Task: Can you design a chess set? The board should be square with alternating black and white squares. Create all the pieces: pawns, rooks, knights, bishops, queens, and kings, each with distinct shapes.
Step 792:
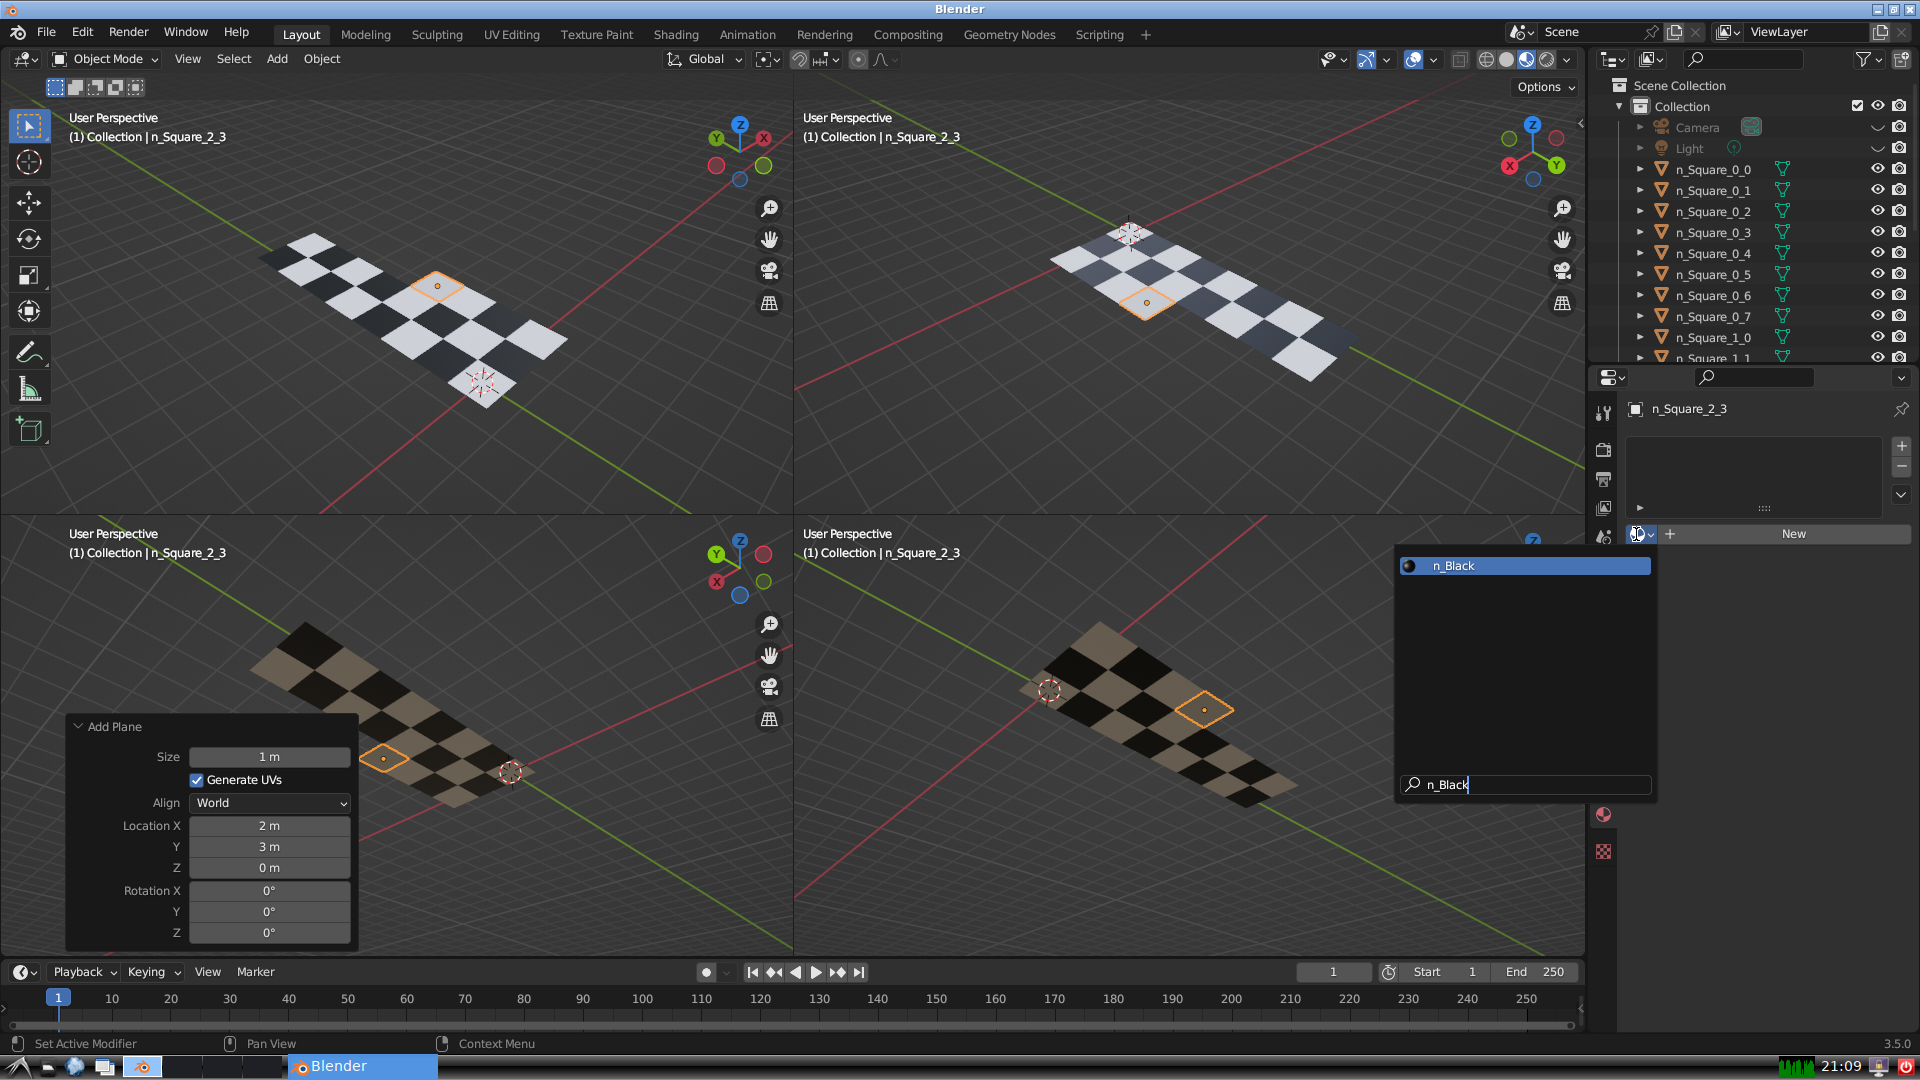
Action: {"key_press": ['Return']}